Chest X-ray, PA view. Patient: 64 years old, sex M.
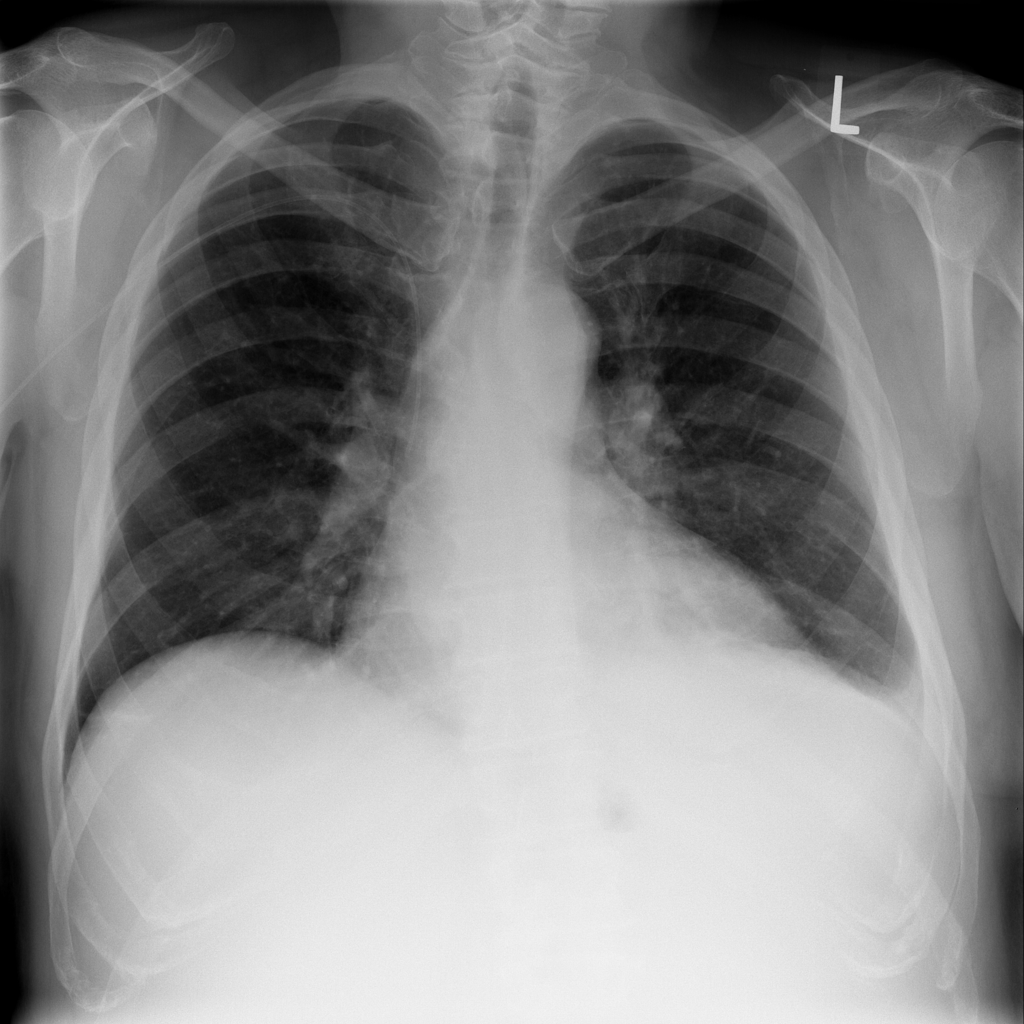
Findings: Effusion